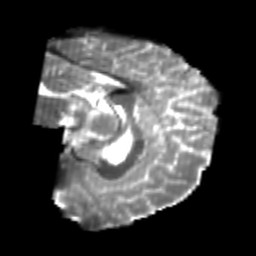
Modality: T2w
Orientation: sagittal
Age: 20
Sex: male
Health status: healthy
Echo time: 0.074 s